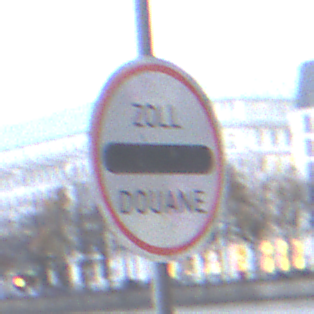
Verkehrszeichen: Zollstelle
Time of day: MorningAfternoon
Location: Outdoor (Urban)
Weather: Overcast
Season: NotSpecified
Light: Natural